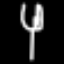
Label: fork